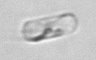
Label: Cerataulina_pelagica